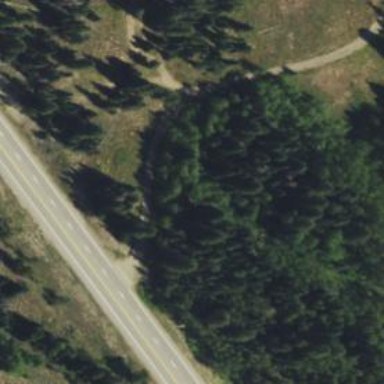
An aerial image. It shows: Unclassified road.